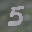
Label: 5